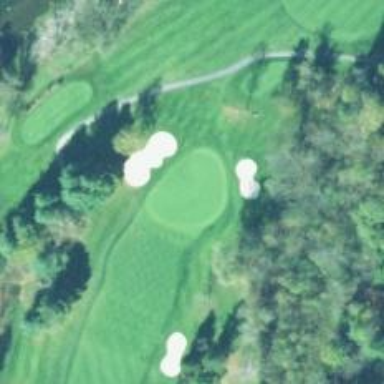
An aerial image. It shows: Golf hole.